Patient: sex M, age 69
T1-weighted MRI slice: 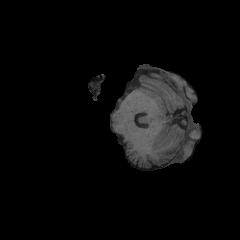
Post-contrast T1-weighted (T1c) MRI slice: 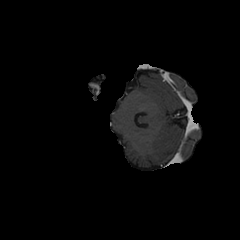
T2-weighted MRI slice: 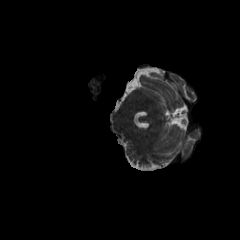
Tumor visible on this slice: no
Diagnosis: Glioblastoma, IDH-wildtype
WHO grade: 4